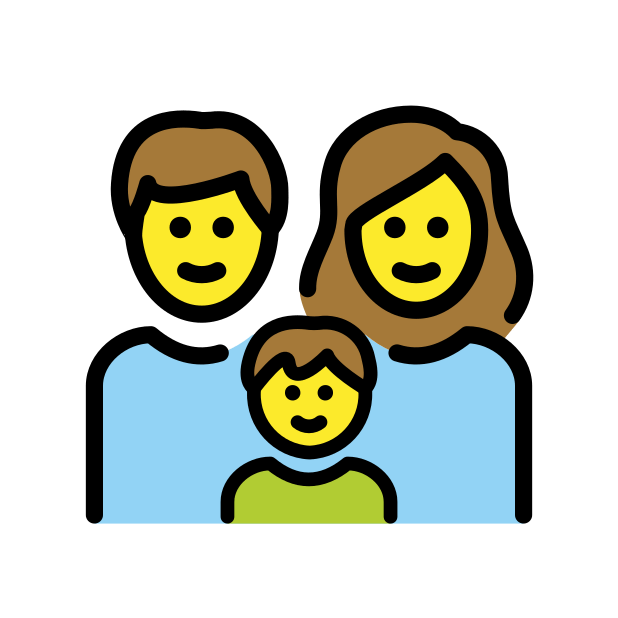
family